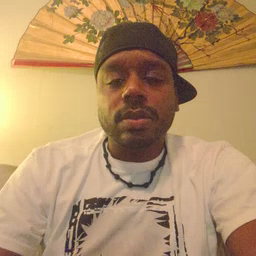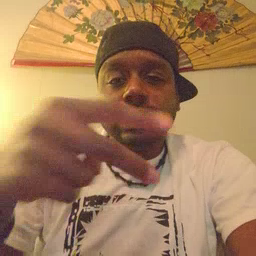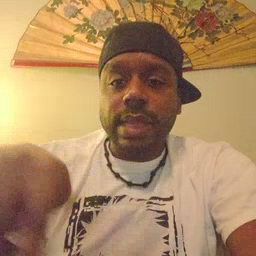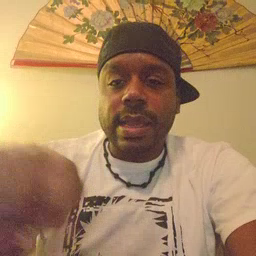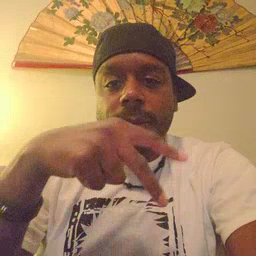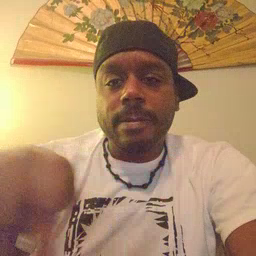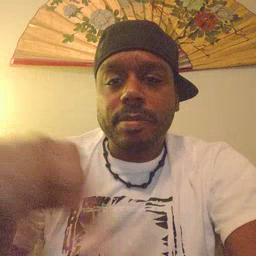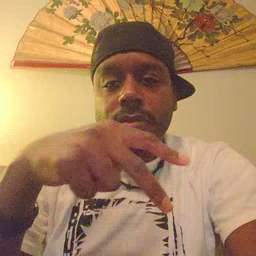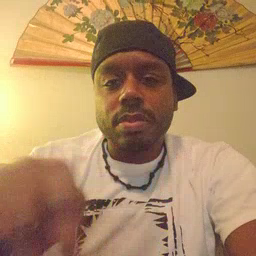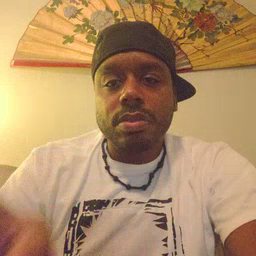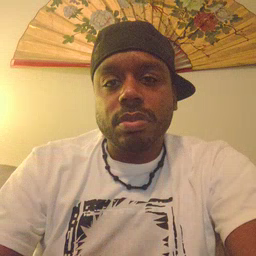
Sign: dance